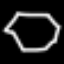
Label: octagon